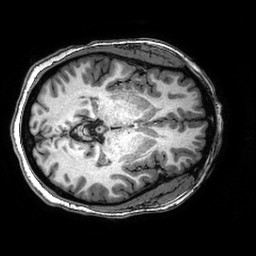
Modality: T1w
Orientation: axial
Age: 28
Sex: female
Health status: healthy